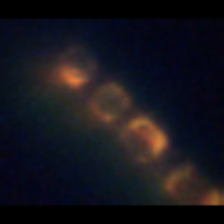
Taxon: Chaetoceros
Group: Diatoms